Question: After converting factors in POSIXCT format and then applying datetime format, I want to take the difference of datetime between 2 pos1 and pos2.
However, when I do that for a specific item I get the right answer in the console but when I do the operation on the whole set the console outputs just number and also the dateframe reflects those number as you can see.
How can I get the hours in the dataframe when I am trying to take the difference?
I am using lubridate package, is there any function to do so?
Here is some example code/picture of the data in RStudio describing it
'''
CR_Date <- data.frame(
pos1="2014-07-01 00:00:00",
pos2=c("2014-07-01 00:00:00","2014-07-01 10:15:00")
)
CR_Date[] <- lapply(CR_Date,as.POSIXct)
CR_Date
# pos1 pos2
#1 2014-07-01 2014-07-01 00:00:00
#2 2014-07-01 2014-07-01 10:15:00
CR_Date$pos2[2] - CR_Date$pos1[2]
#Time difference of 10.25 hours
CR_Date$hours <- CR_Date$pos2 - CR_Date$pos1
'''

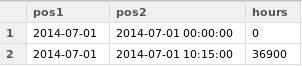
Answer: Firstly, this has nothing to do with lubridate.
Secondly, RStudio has let you down by screwing with the printing of the variable in the display window. If you enter 'CR_Date$hours' in the command line window you will see it prints
'''
#Time differences in secs
#[1] 0 36900
'''
and 'head(CR_Date)' gives:
'''
# pos1 pos2 hours
#1 2014-07-01 2014-07-01 00:00:00 0 secs
#2 2014-07-01 2014-07-01 10:15:00 36900 secs
'''
Either of which would have tipped you off as to what it is displaying.
As @Victorp suggests, 'difftime' is the way to resolve this:
'''
CR_Date$hours <- with(CR_Date, difftime(pos2,pos1,units="hours") )
CR_Date
# pos1 pos2 hours
#1 2014-07-01 2014-07-01 00:00:00 0.00 hours
#2 2014-07-01 2014-07-01 10:15:00 10.25 hours
'''